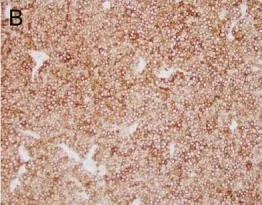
Histological and immunophenotypical features of the clival mass. (B) CD56 stain positive.
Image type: pathology (immunostaining)